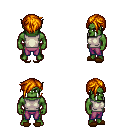
a pixel art fantasy rpg character, male body template, orc, green skin, white sleeveless shirt, magenta pants, dark blonde pixie cut hairstyle, brown slippers, four views (front, back, left, right), 2x2 character sprite sheet, small pixel art, hard edges, no anti-aliasing